Question: Using Laravel, I'm having some trouble accessing my other tables, which are all many to many.

So basically, I start out with the user id and want to list the customers that user has.
'''
public function customers()
{
return $this->belongsToMany('Customer', 'user_to_customer');
}
'''
This works, assume my user id is 1:
'''
User::find(1)->customers;
'''
However now I want to say, for each of these customers, list their products. However this needs to be within the same result.
I guess I would need something within the Customer model, such as:
'''
public function products()
{
return $this->belongsToMany('Product', 'user_to_customer');
}
'''
I can't seem to work out how to access this within the same query? Something like:
'''
User::find(1)->customers->products;
'''
Not sure.. any suggestions?
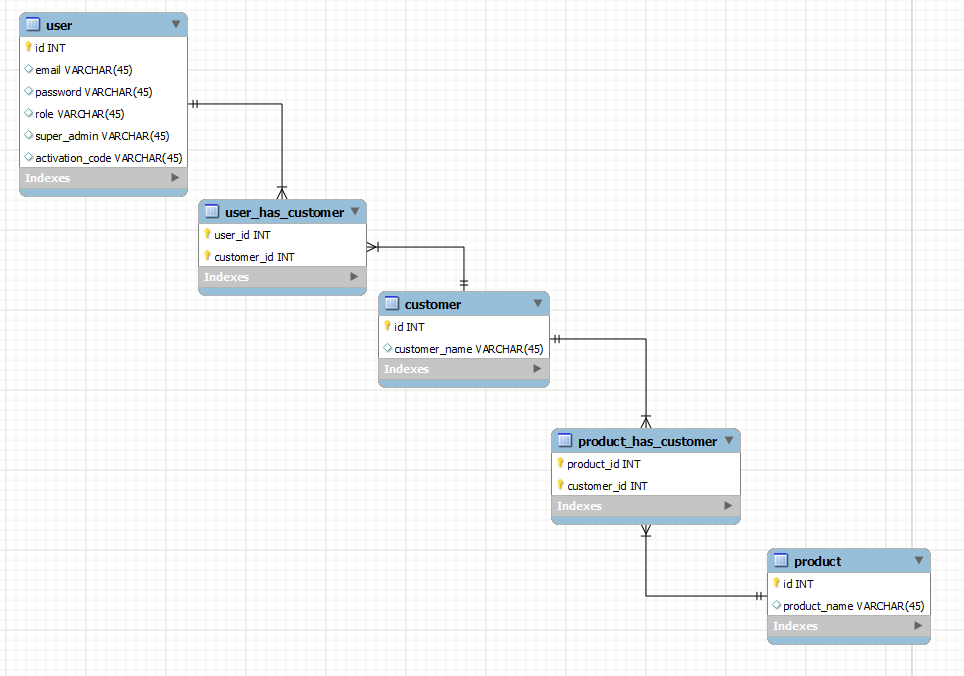
Answer: You can look into <URL> to accomplish this behavior. Given the following model relationships:
'''
class User extends Eloquent {
public function customers()
{
return $this->has_many( 'Customer' );
}
}
class Customer extends Eloquent {
public function products()
{
return $this->has_many( 'Product' );
}
}
class Product extends Eloquent {}
'''
The following query will return all products belonging to customers belonging to a specific (in this case, first) user:
'''
User::with(array('customers', 'customers.products'))->first();
'''